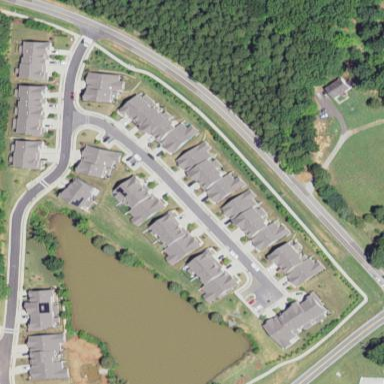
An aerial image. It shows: Residential neighbourhood.